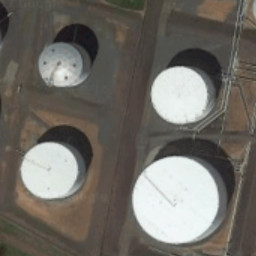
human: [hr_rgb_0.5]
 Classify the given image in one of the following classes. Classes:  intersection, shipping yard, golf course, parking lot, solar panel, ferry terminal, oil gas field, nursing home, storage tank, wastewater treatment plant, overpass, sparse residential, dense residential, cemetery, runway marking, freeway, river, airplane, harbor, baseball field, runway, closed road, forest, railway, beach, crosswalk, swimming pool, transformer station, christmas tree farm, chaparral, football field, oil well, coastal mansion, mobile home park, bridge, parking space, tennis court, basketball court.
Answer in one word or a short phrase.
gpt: storage tank